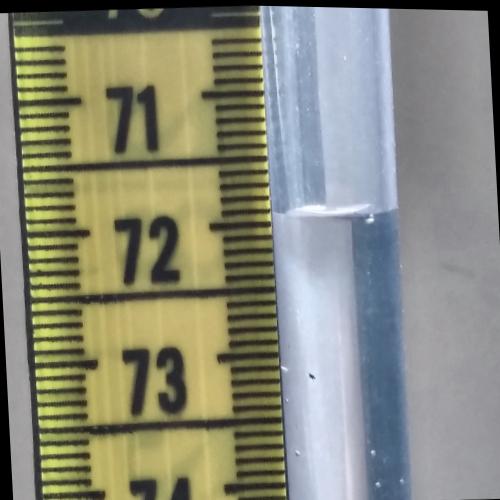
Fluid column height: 71.9 cm